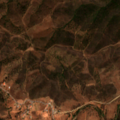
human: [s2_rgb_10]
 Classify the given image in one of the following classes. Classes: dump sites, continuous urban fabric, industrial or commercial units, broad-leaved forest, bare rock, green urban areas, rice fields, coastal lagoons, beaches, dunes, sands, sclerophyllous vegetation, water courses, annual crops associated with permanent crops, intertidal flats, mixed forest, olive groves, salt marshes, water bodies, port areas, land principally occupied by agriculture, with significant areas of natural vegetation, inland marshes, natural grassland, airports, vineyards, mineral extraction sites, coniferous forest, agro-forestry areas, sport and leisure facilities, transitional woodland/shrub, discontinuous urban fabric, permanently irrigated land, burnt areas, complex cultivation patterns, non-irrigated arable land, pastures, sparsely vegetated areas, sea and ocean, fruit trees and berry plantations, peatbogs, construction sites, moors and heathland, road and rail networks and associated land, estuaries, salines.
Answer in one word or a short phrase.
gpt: land principally occupied by agriculture, with significant areas of natural vegetation, broad-leaved forest, sclerophyllous vegetation, transitional woodland/shrub